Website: lowes
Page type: payment
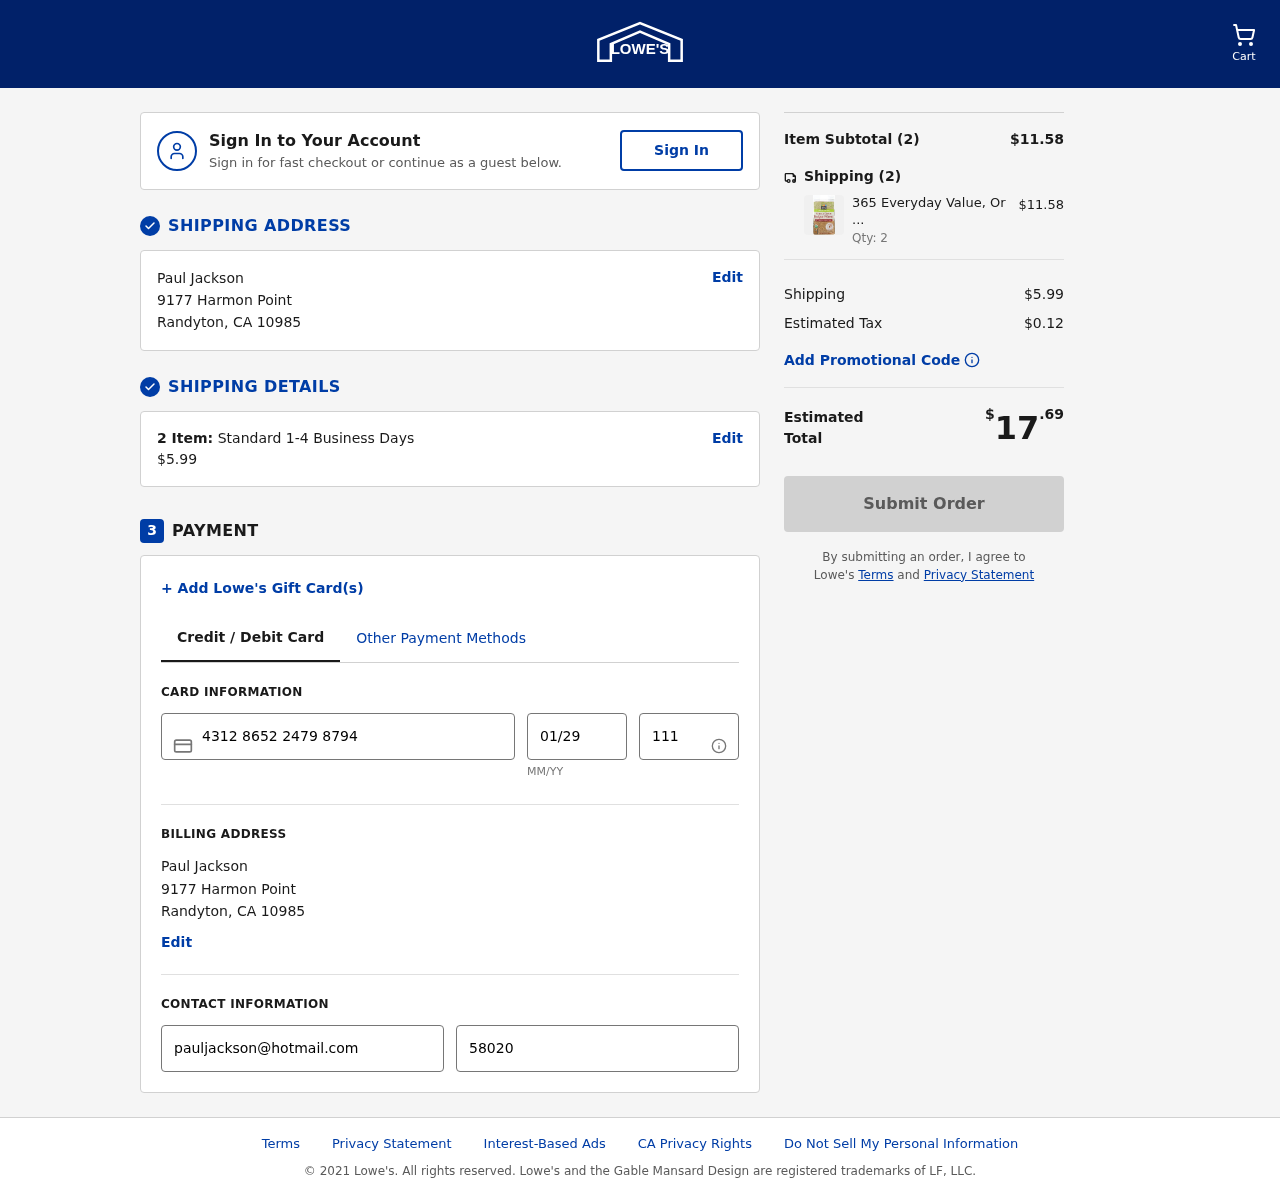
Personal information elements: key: PII_CARD_CVV
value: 111
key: PII_CARD_EXPIRY
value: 01/29
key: PII_CARD_NUMBER
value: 4312 8652 2479 8794
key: PII_CITY
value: Randyton
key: PII_EMAIL
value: pauljackson@hotmail.com
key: PII_FULLNAME
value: Paul Jackson
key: PII_PHONE
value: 5802080484
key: PII_POSTCODE
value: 10985
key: PII_STATE_ABBR
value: CA
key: PII_STREET
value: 9177 Harmon Point
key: PII_FULLNAME2
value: Paul Jackson
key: PII_CITY2
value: Randyton
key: PII_STATE_ABBR2
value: CA
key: PII_POSTCODE_FULL
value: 10985
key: PII_POSTCODE_NUMERIC
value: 10985
Product elements: key: PRODUCT1_NAME
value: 365 Everyday Value, Organic Whole Grain Bulgur Wheat, 8.8 oz
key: PRODUCT1_PRICE
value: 5.79
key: PRODUCT1_QUANTITY
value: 2
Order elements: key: ORDER_NUM_ITEMS
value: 2
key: ORDER_SHIPPING_COST
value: $5.99
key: ORDER_NUM_ITEMS2
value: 2
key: ORDER_SUBTOTAL
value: $11.58
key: ORDER_NUM_ITEMS3
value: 2
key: ORDER_SHIPPING_COST2
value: $5.99
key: ORDER_TAX
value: $0.12
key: ORDER_TOTAL
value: $17.69